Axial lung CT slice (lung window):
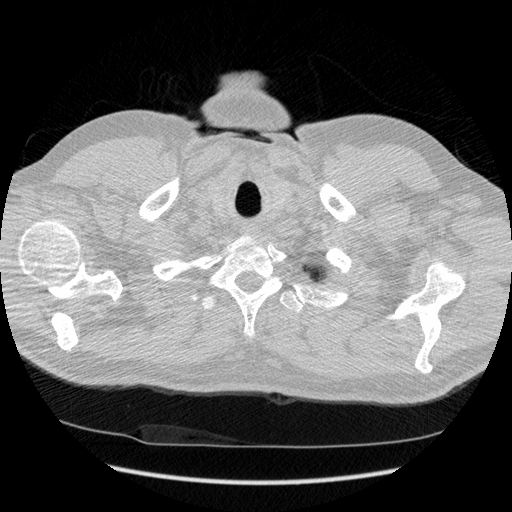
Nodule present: no